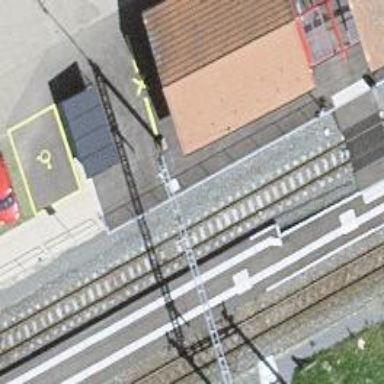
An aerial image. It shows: Narrow-gauge railway stop position for public transport.